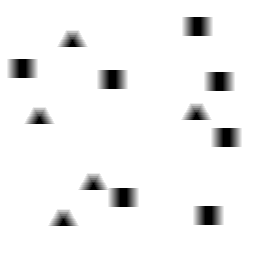
Squares: 7
Triangles: 5
Stars: 0
Total shapes: 12